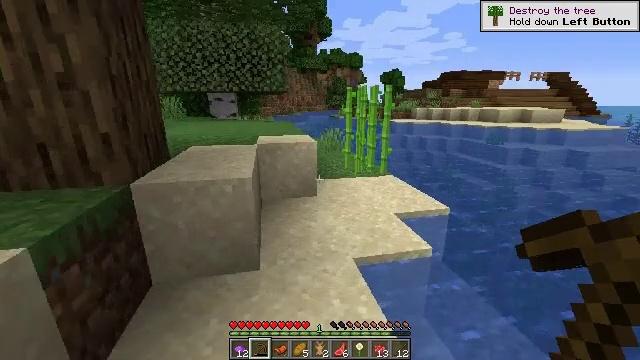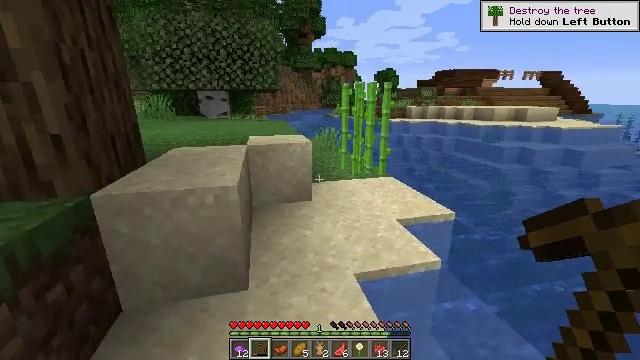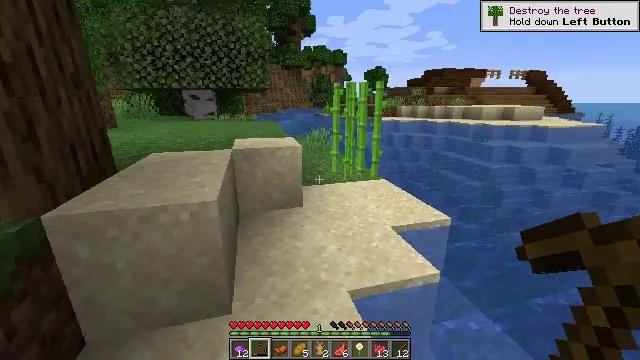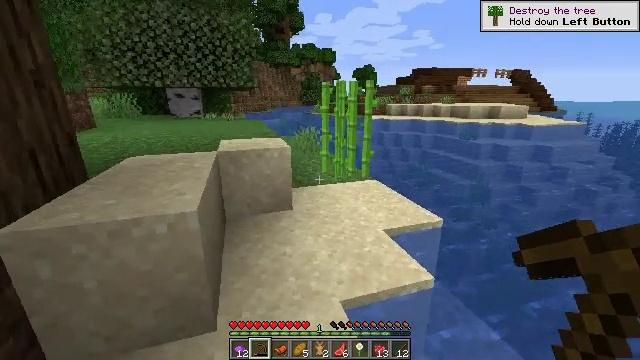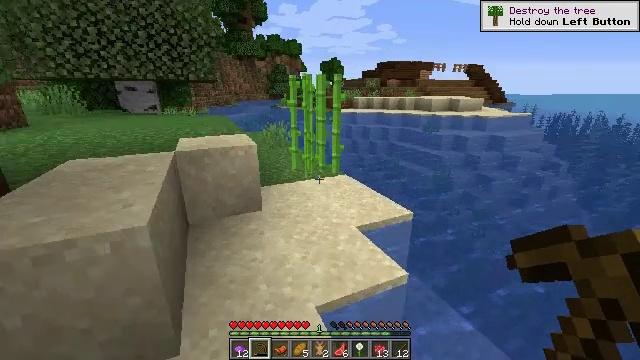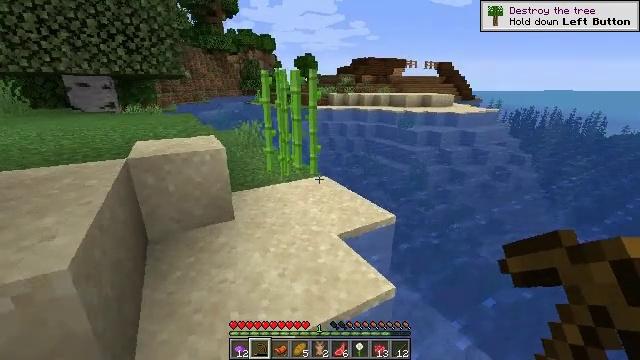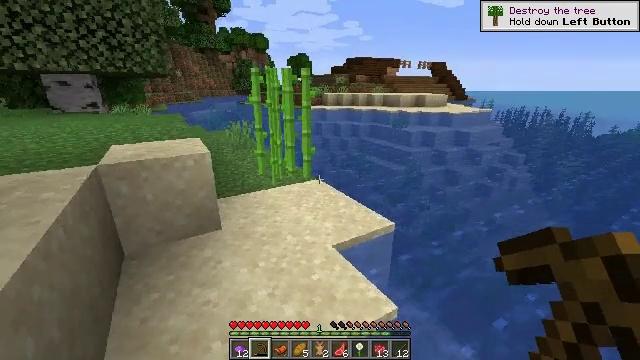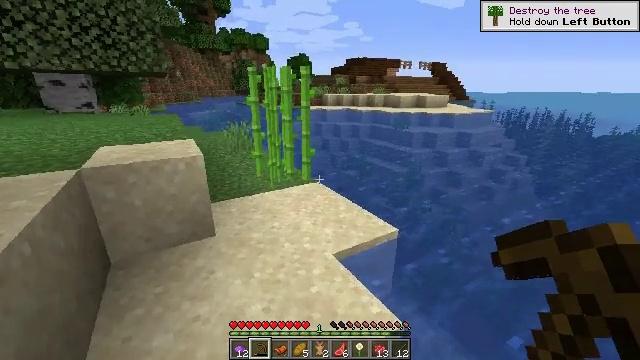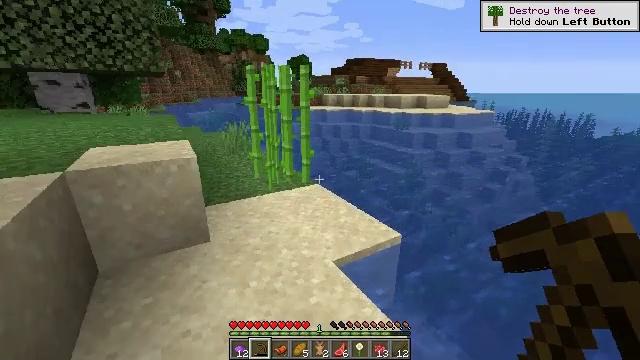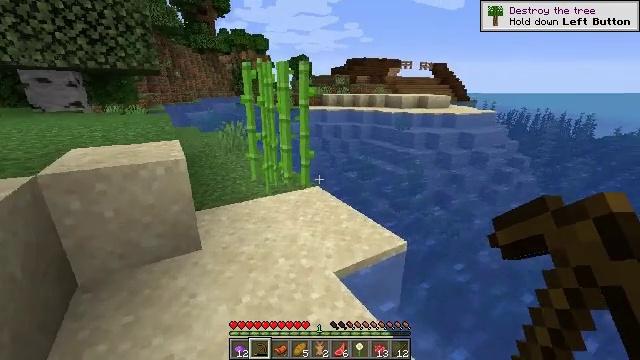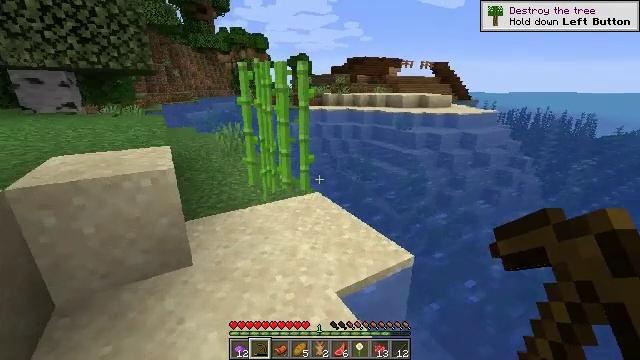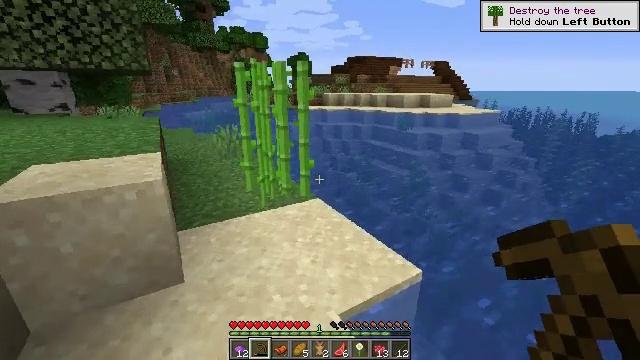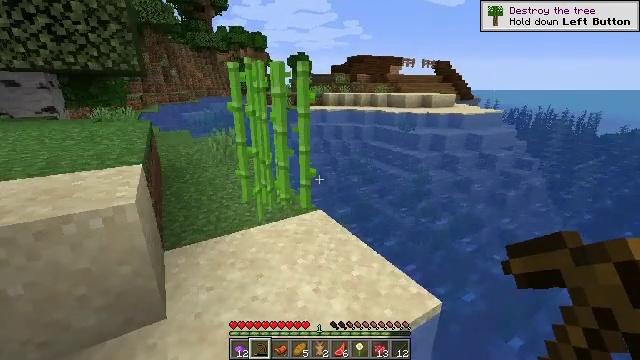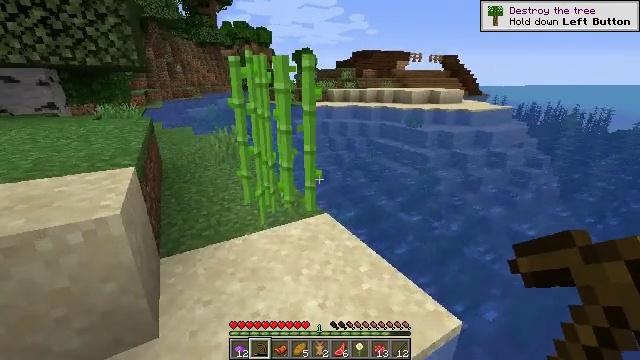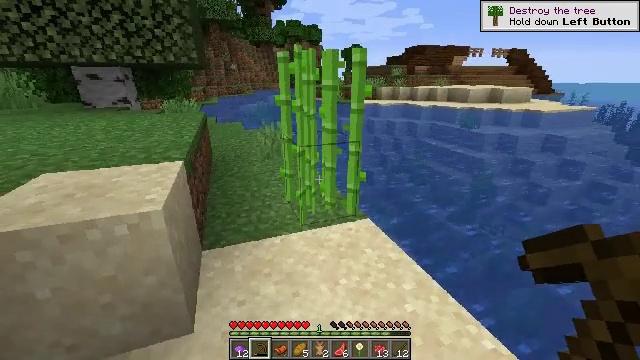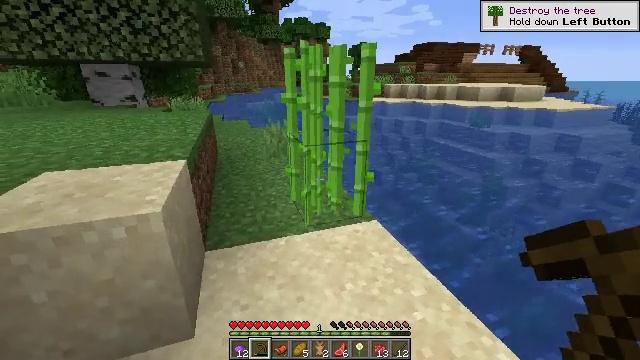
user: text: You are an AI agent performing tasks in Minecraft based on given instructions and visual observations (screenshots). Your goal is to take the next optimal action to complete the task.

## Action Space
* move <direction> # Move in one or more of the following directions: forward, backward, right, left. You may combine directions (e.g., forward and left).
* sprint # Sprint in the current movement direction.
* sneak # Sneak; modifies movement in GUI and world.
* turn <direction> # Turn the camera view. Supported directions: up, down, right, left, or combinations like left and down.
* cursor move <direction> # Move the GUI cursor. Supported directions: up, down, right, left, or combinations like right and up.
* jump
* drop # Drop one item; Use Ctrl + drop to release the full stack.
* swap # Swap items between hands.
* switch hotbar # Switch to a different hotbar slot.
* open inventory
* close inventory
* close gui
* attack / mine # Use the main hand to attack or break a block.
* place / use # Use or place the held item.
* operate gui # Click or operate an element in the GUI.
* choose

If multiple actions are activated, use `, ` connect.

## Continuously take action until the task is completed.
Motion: motion action
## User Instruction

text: Cut down the sugar cane stalks.
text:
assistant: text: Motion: move forward, turn right
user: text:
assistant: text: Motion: move forward, turn right
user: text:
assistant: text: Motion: move forward, turn right
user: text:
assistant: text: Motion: move forward, turn right and down
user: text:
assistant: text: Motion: move forward, turn right
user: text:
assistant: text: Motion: move forward, turn right
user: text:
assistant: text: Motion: move forward
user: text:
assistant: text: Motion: move forward
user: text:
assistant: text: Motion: move forward
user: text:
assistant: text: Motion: move forward
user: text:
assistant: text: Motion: move forward
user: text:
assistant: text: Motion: move forward
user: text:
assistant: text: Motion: move forward, turn left
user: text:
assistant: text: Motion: move forward, turn left
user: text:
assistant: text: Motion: move forward, turn left
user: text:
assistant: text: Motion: move forward, attack / mine
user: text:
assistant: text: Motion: move forward, attack / mine
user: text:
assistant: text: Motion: move forward
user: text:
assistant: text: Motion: move forward
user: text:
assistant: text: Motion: move forward
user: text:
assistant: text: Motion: no_op